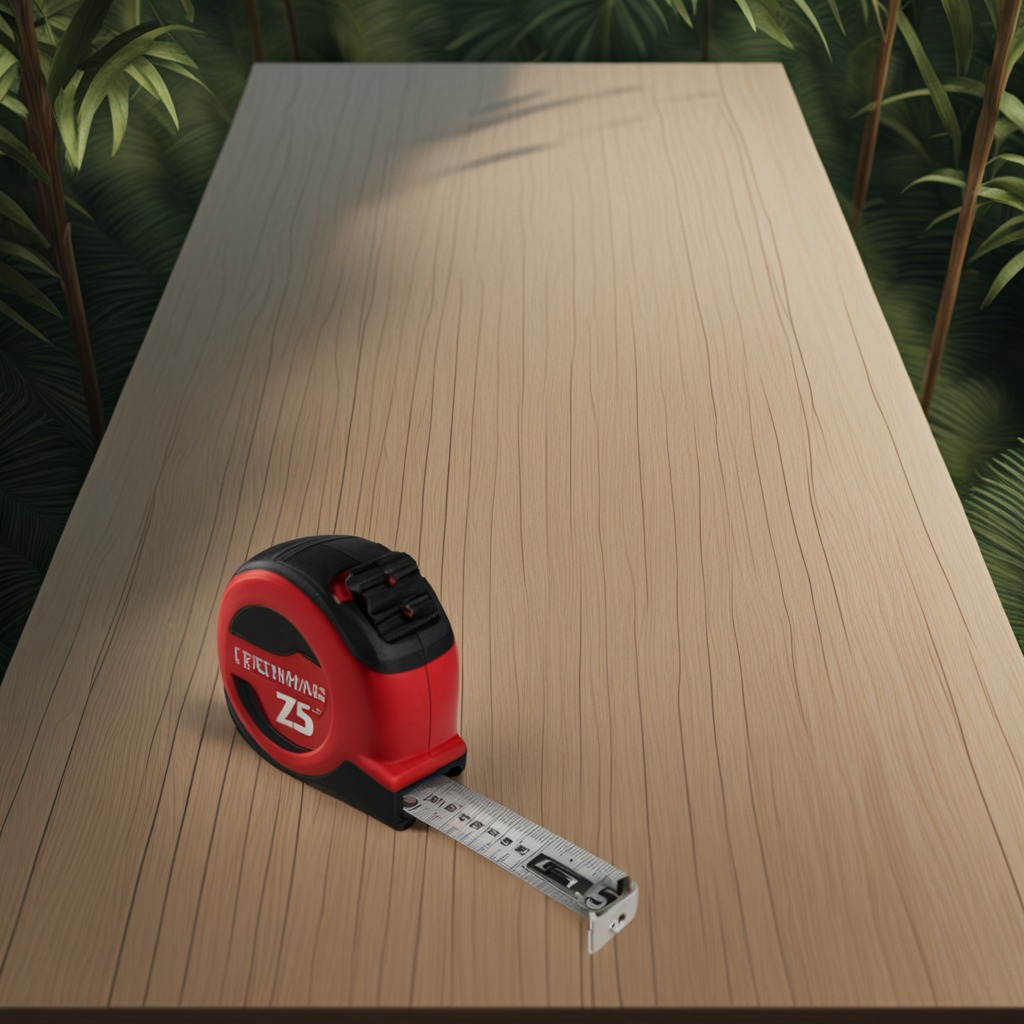
A measuring tape lies on the wooden table inside a jungle field workshop tent.